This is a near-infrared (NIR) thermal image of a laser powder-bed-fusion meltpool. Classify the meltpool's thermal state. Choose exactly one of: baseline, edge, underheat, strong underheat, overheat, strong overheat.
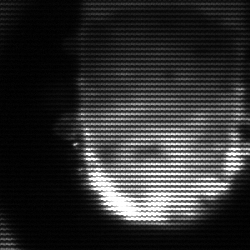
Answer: baseline